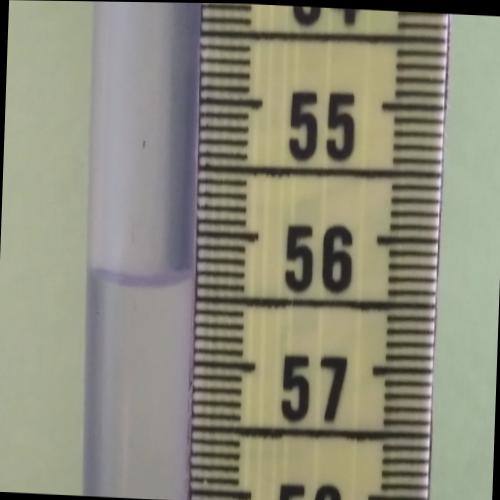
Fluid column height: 56.4 cm